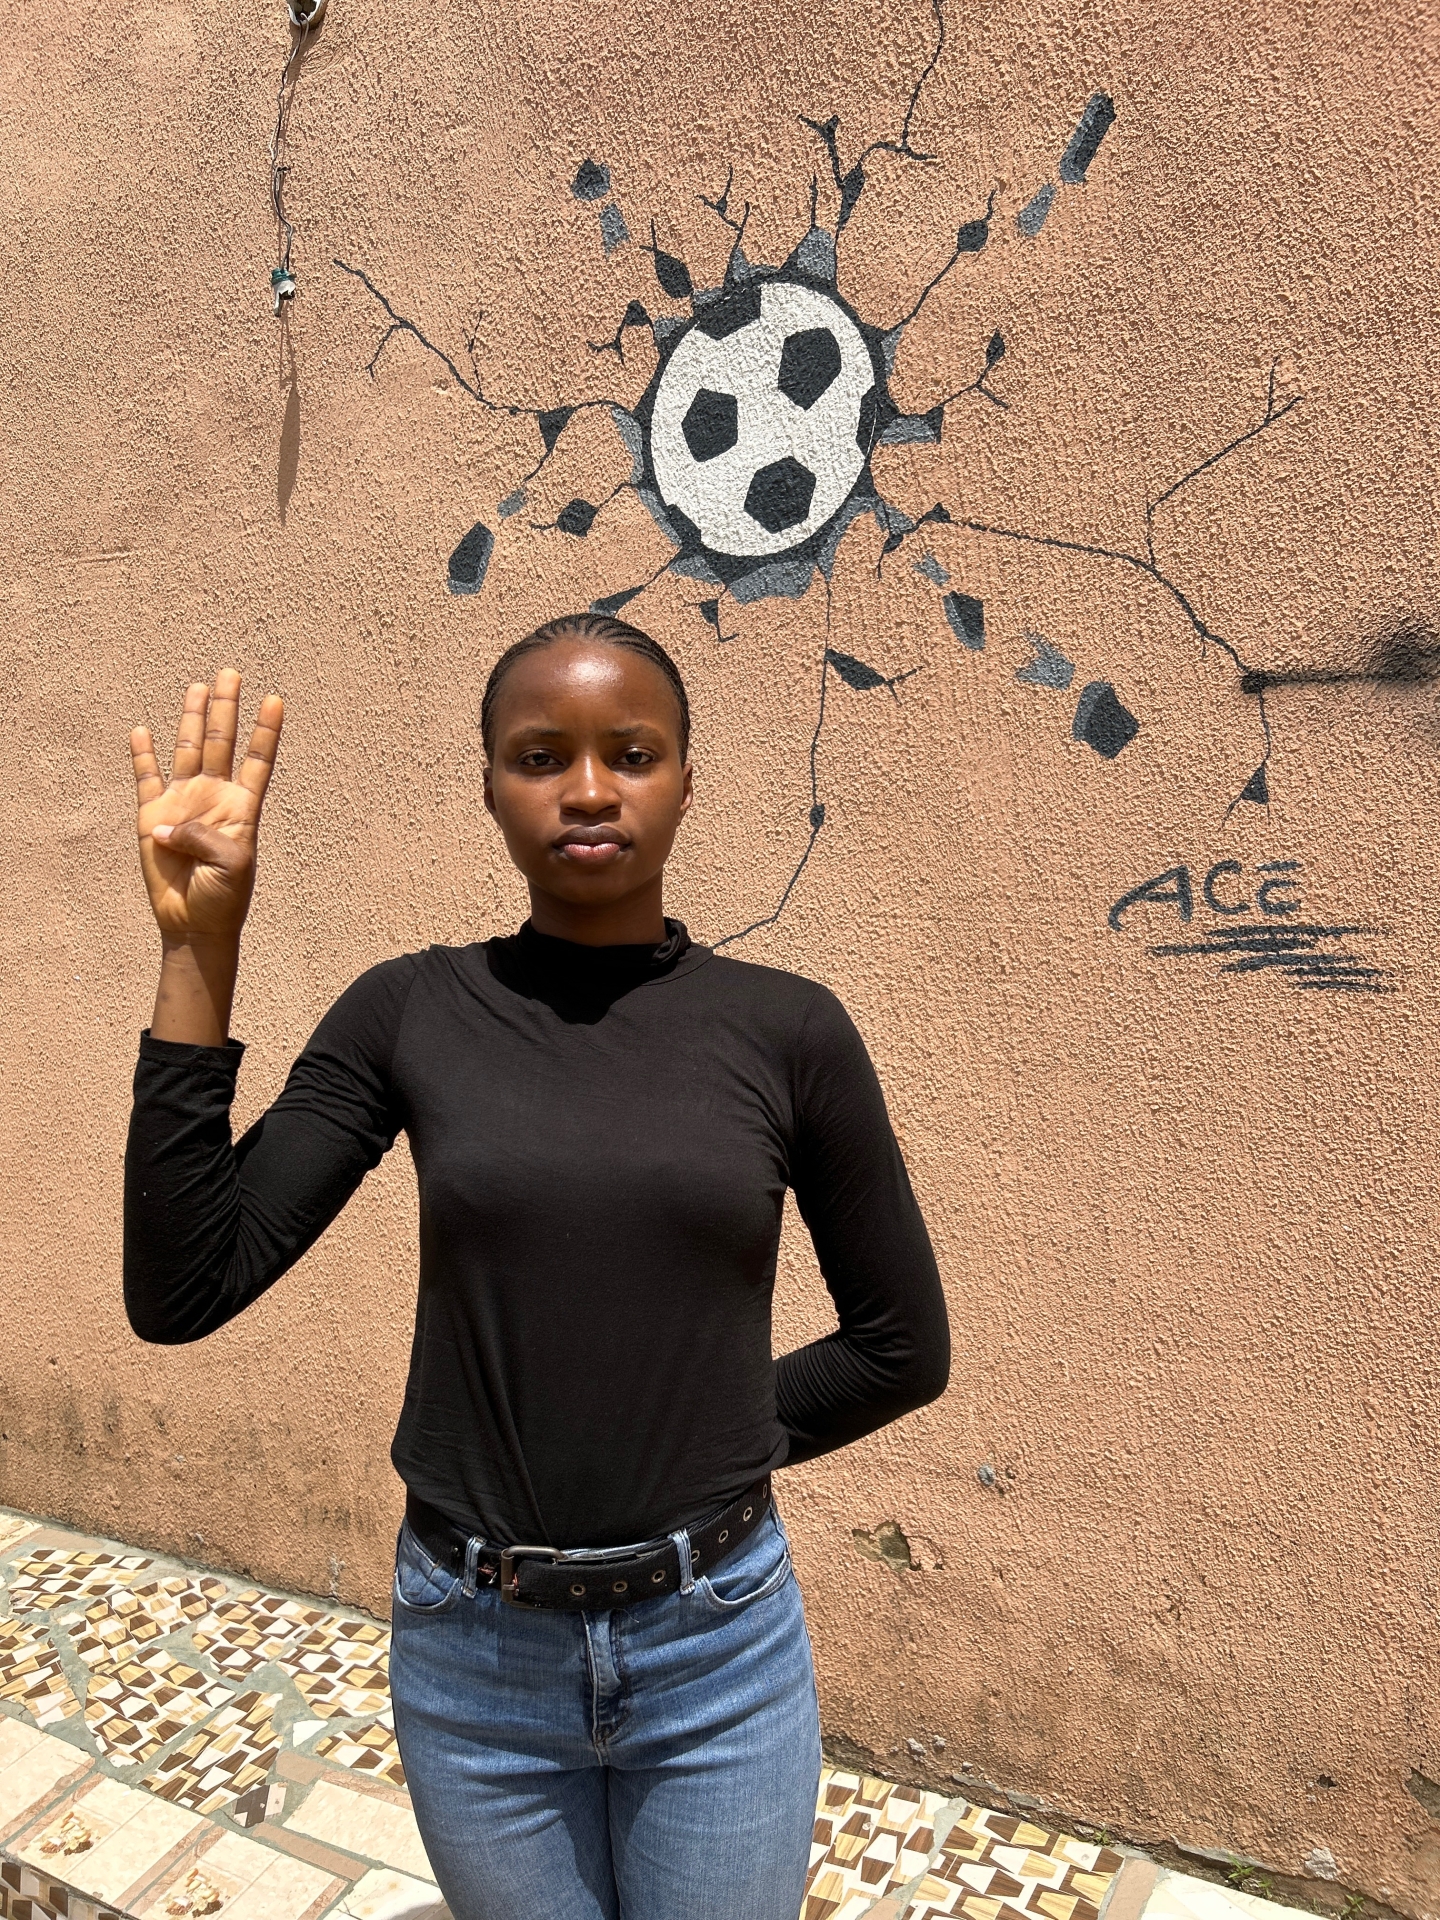
Label: clear